Interaction volume radius: 5 \u00c5
Interaction volume height: 10 \u00c5
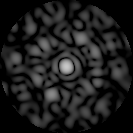
Disorder parameter: 0.8838